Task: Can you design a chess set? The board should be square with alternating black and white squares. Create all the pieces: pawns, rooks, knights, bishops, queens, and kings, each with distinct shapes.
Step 3400:
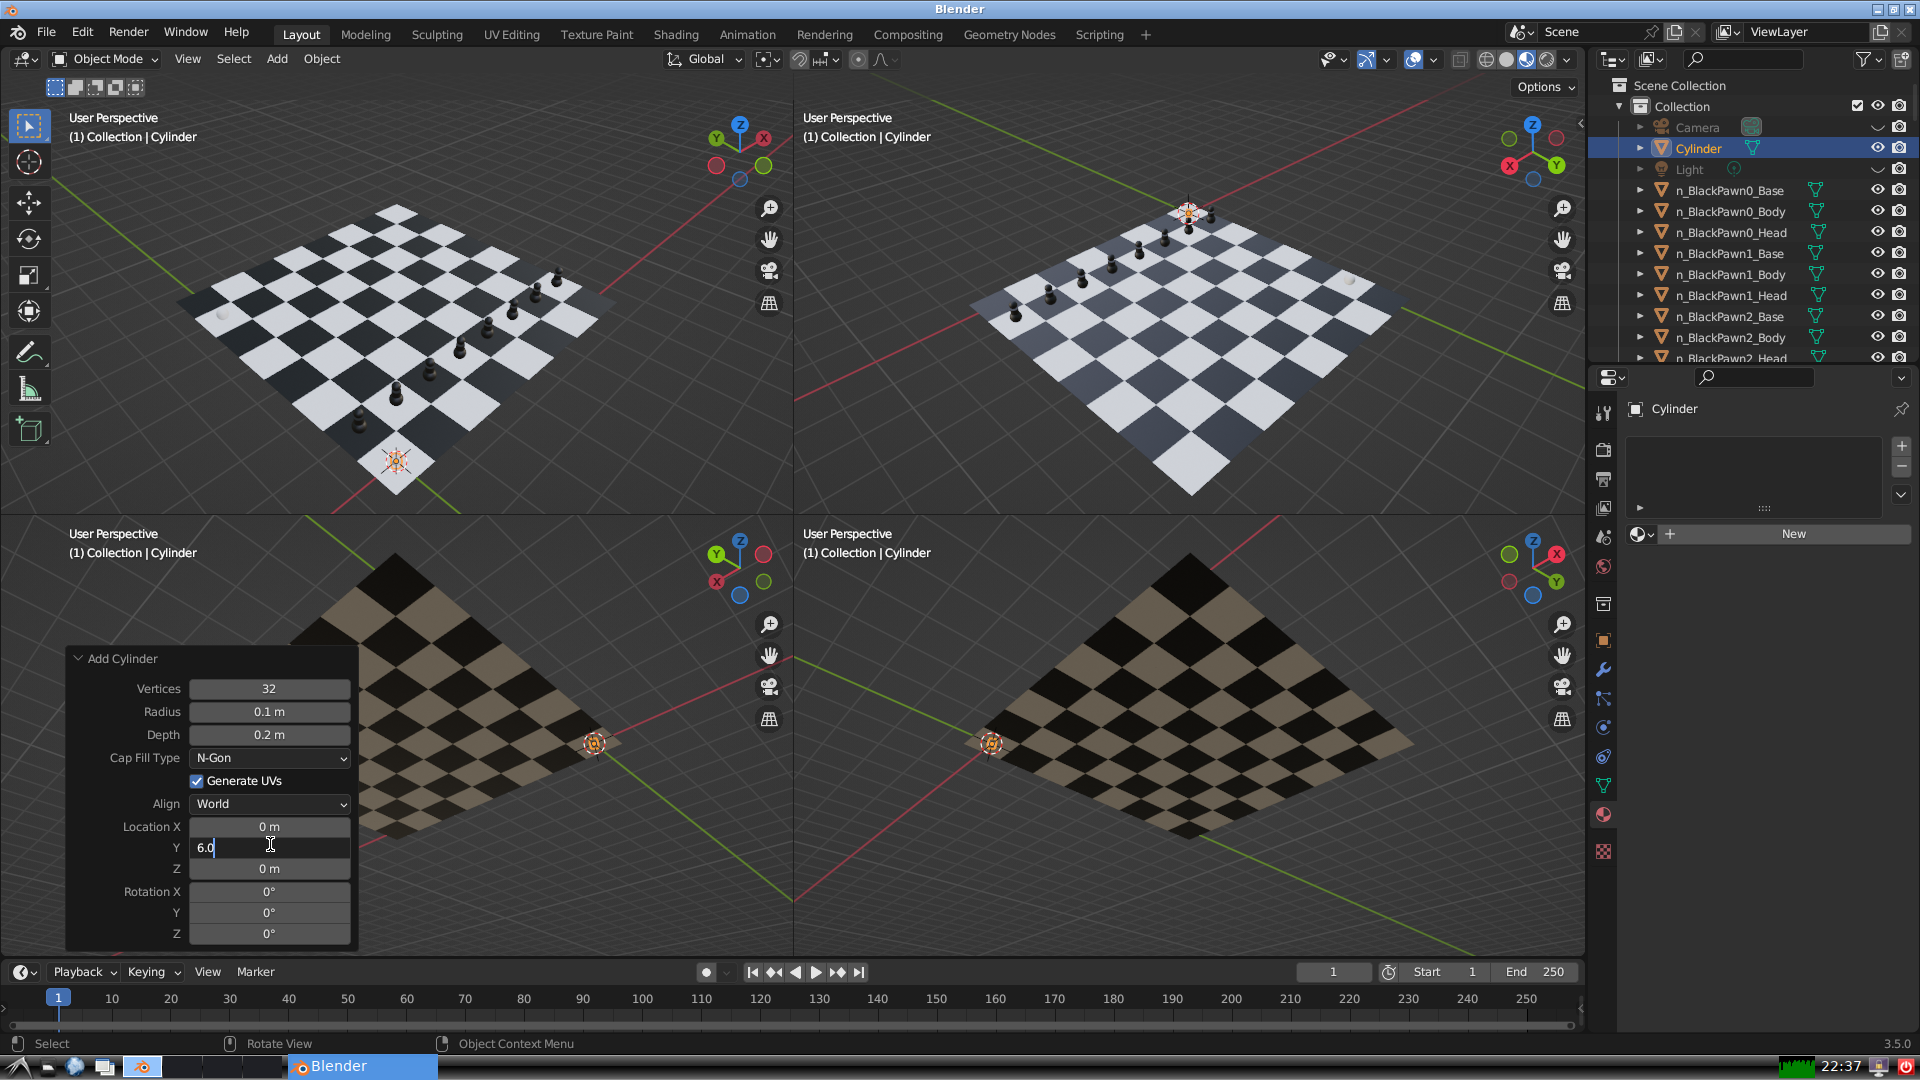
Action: {"key_press": ['Return']}